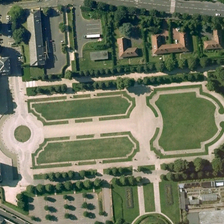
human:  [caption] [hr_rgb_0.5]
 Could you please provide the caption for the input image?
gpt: many green trees and several building are around a square .

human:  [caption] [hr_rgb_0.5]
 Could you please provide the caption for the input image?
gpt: many green trees and several building are around a square .

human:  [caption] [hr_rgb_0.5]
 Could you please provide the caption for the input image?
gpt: many green trees and several building are around a square .

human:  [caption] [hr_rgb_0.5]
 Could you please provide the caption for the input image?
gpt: many green trees and several building are around a square .

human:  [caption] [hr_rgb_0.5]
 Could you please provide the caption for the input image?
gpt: many green trees and several building are around a square .